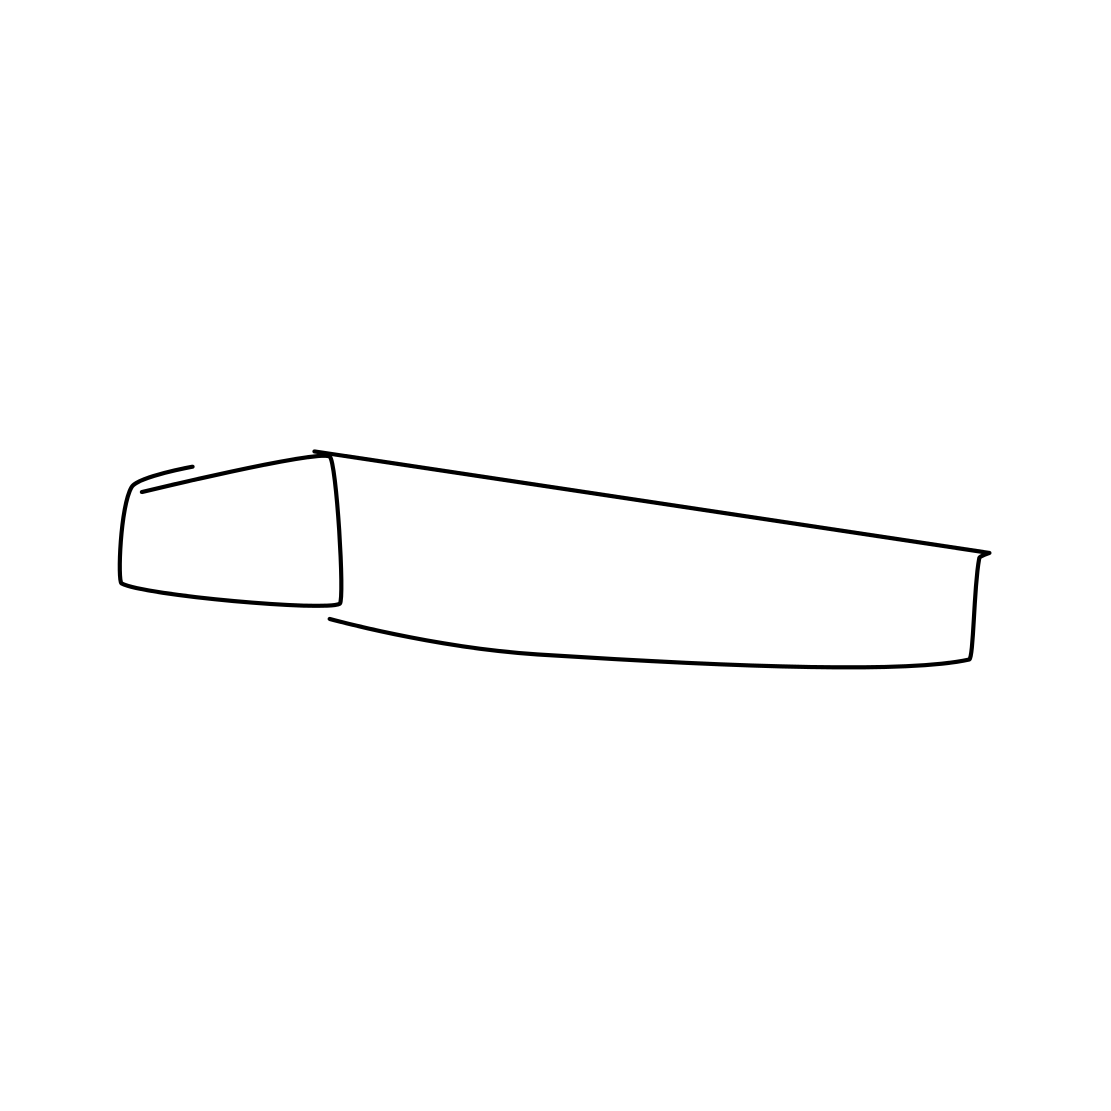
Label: door handle